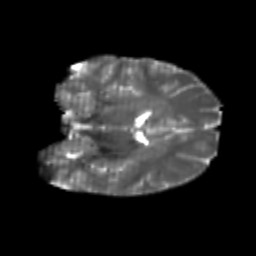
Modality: T2w
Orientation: coronal
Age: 21
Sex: male
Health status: healthy
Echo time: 0.074 s